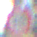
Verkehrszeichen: Geschwindigkeit70
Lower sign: HinweisDurchVerbaleAngabe6
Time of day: MorningAfternoon
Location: Outdoor (Nature)
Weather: PartlyCloudy
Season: NotSpecified
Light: Natural